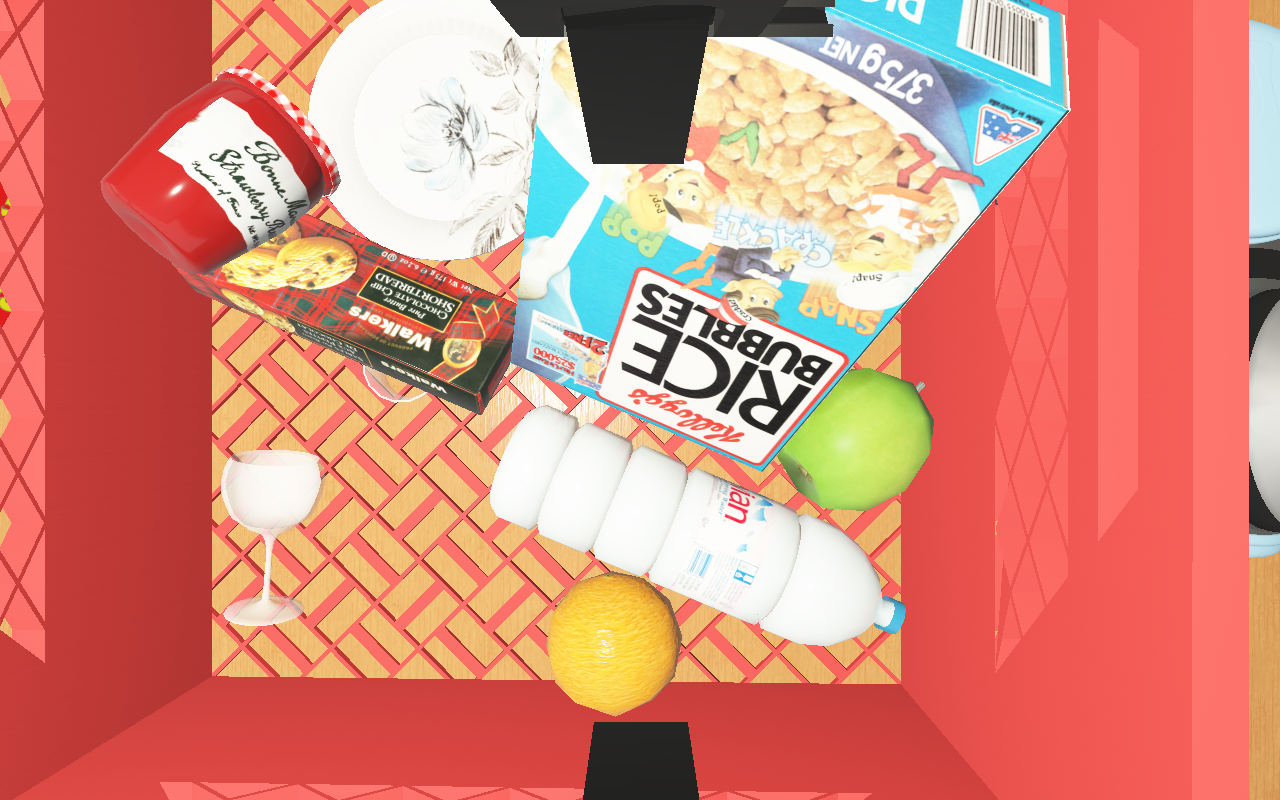
Objects in the scene:
water bottle
plate
wineglass
jam jar
cereal box
cereal box